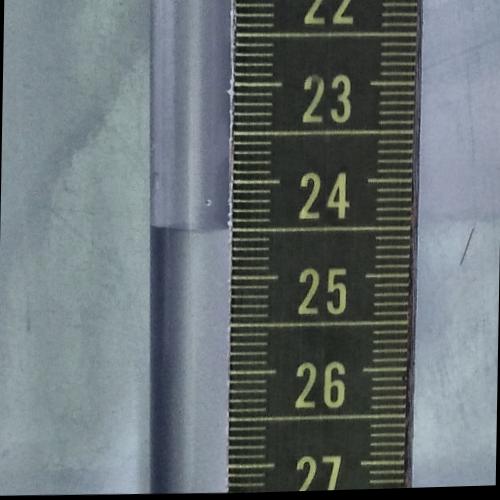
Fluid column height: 24.5 cm